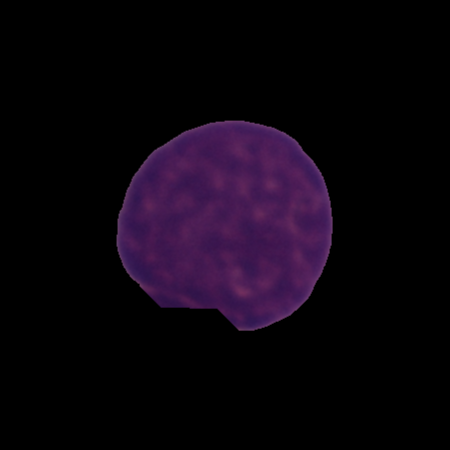
Label: cancer